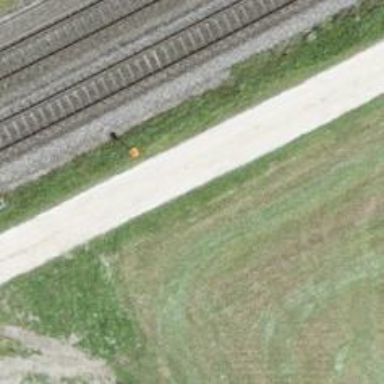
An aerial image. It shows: Aerial marker colored orange.